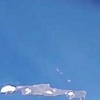
Label: water